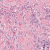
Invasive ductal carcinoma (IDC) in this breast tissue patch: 1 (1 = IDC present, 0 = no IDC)